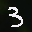
Label: 3